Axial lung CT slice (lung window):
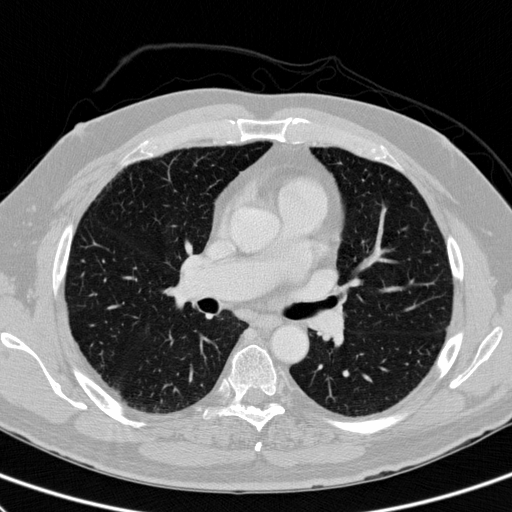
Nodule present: no